Interaction volume radius: 5 \u00c5
Interaction volume height: 35 \u00c5
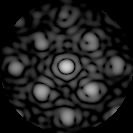
Disorder parameter: 0.279